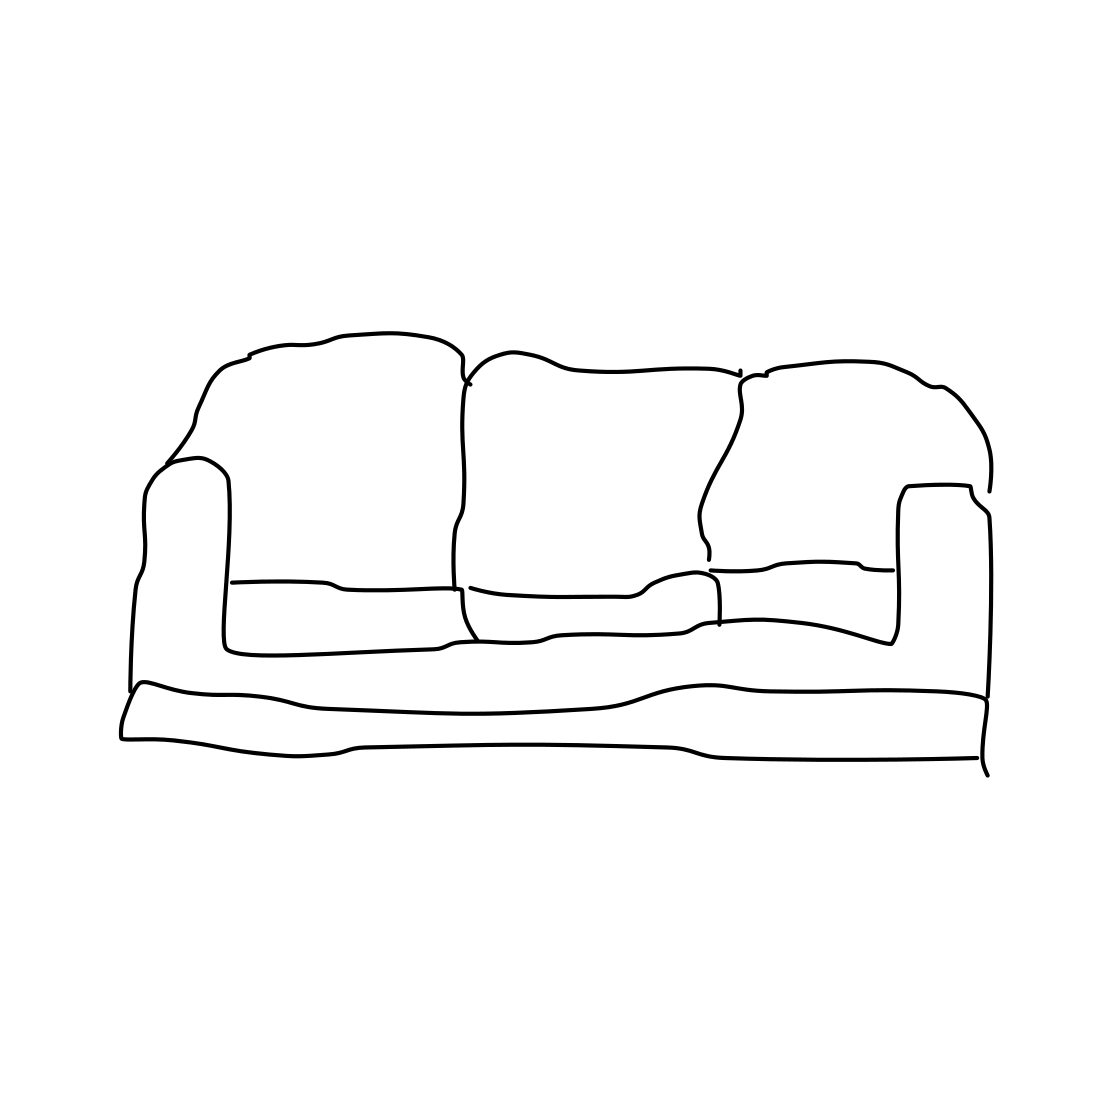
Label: couch